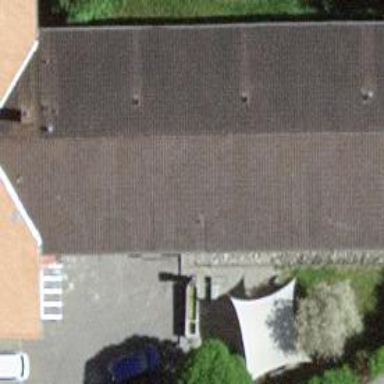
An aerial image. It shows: School building.